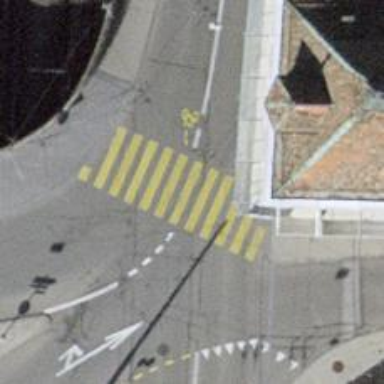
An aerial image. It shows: Marked zebra crossing with uncontrolled access.